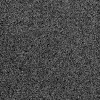
Atmospheric dust classification: dusty